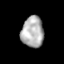
Tissue: skin
Cell type: Epithelial cells
Senescence score: 0.6813
Nuclear area (px): 676
Mean DAPI intensity: 175.62